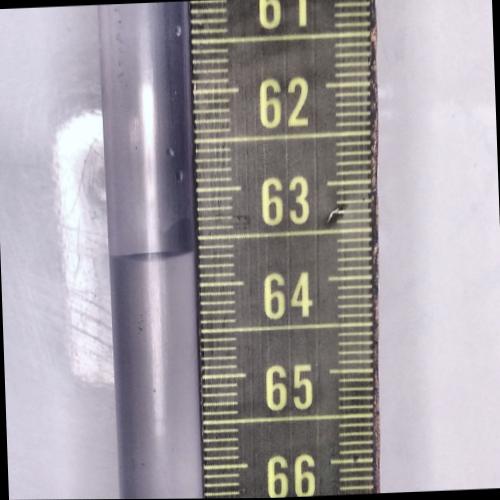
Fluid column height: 63.7 cm